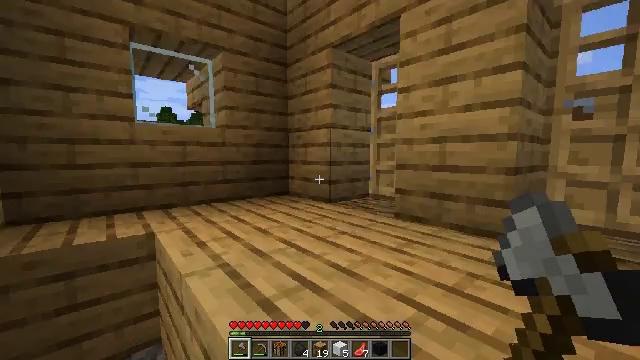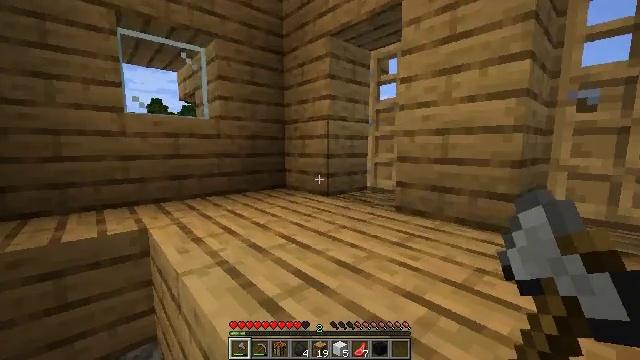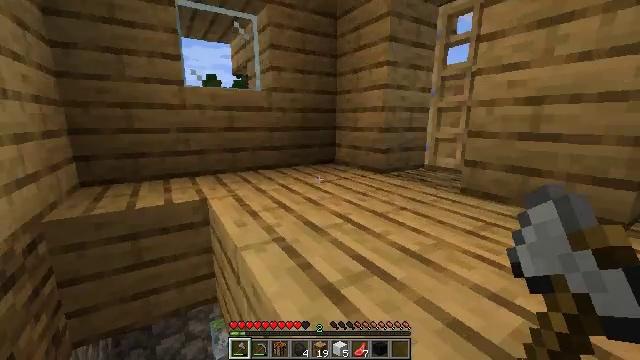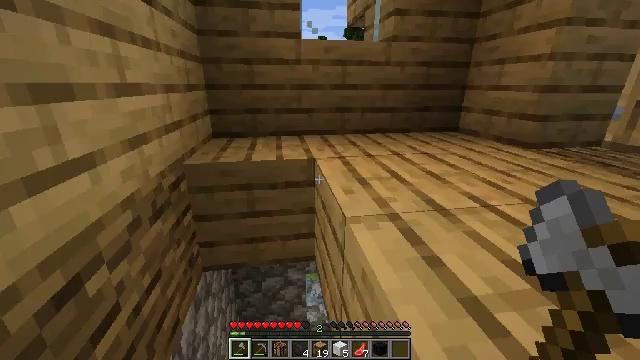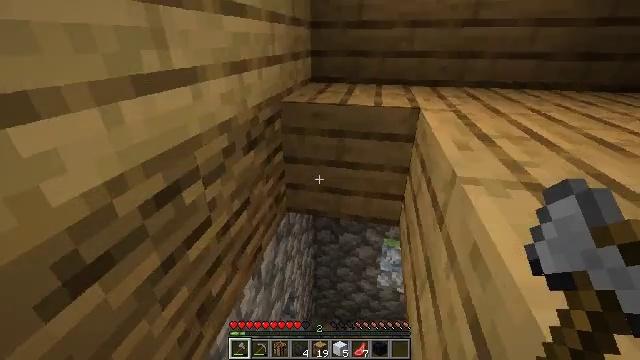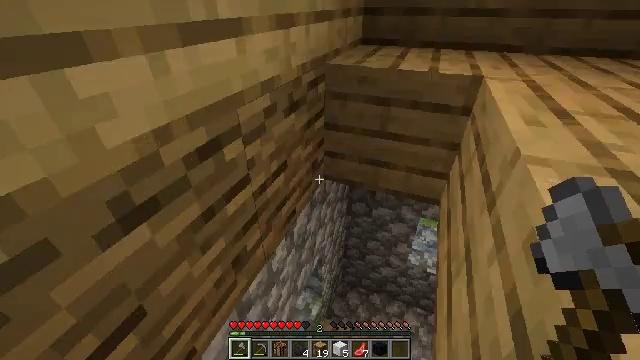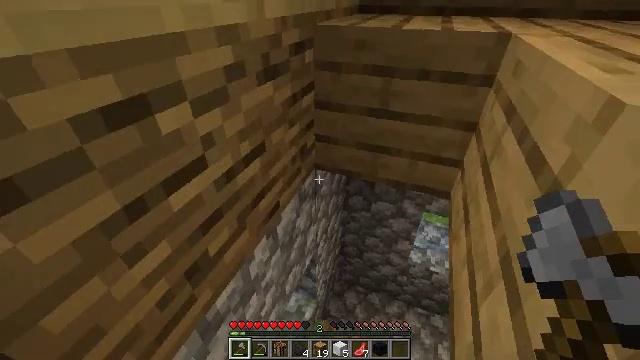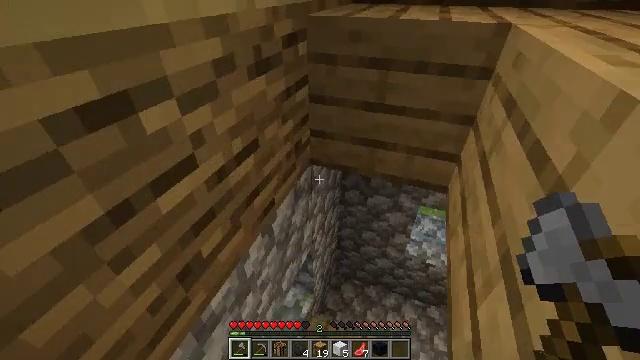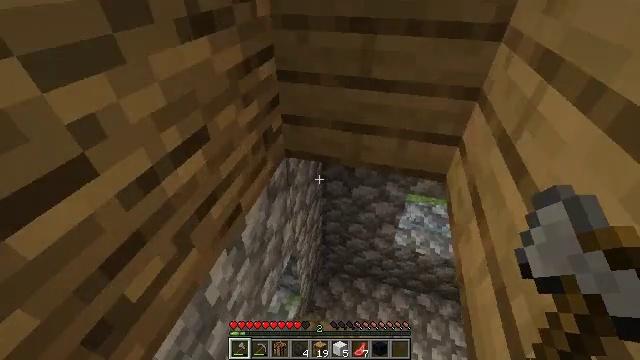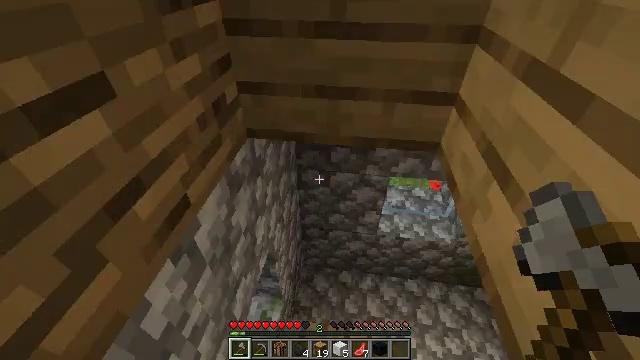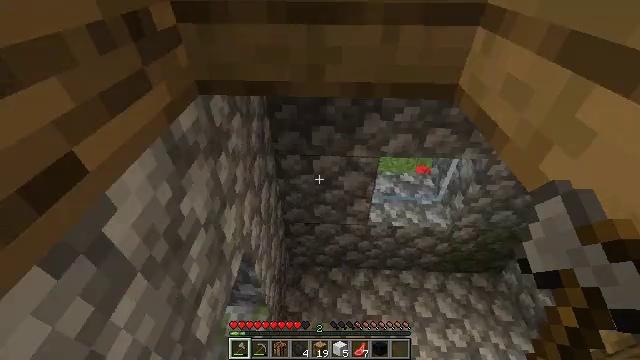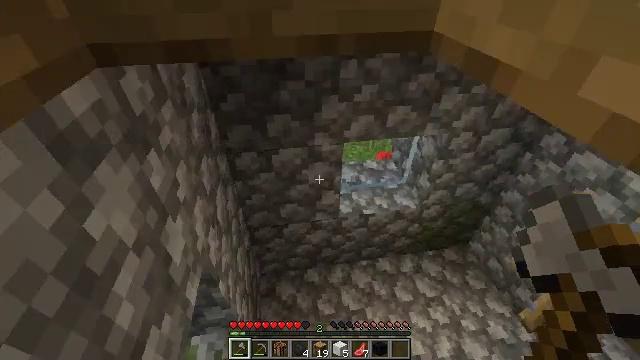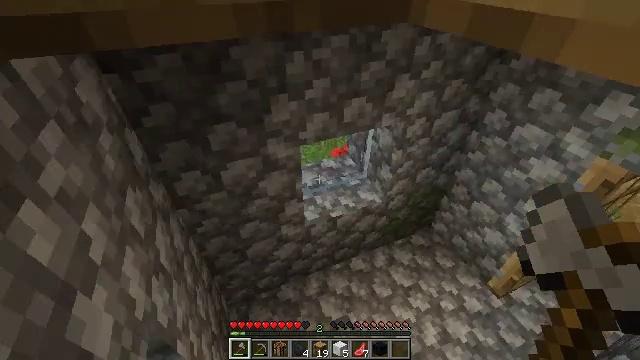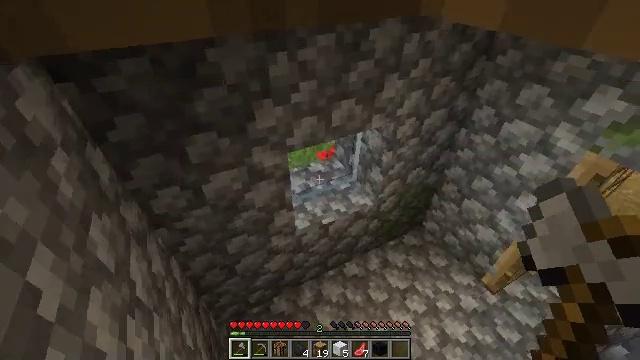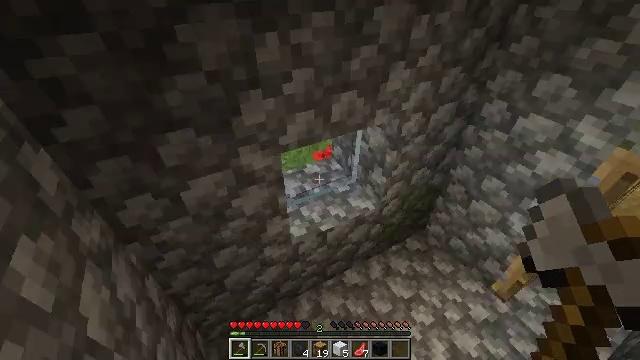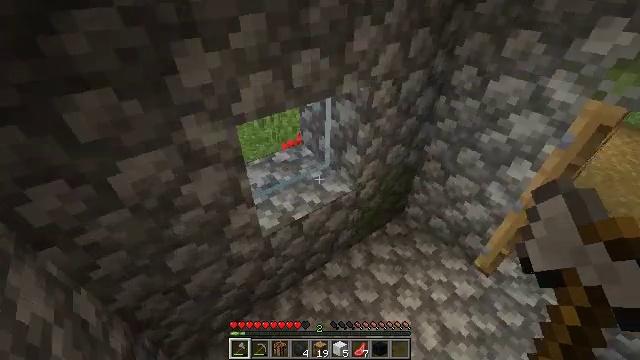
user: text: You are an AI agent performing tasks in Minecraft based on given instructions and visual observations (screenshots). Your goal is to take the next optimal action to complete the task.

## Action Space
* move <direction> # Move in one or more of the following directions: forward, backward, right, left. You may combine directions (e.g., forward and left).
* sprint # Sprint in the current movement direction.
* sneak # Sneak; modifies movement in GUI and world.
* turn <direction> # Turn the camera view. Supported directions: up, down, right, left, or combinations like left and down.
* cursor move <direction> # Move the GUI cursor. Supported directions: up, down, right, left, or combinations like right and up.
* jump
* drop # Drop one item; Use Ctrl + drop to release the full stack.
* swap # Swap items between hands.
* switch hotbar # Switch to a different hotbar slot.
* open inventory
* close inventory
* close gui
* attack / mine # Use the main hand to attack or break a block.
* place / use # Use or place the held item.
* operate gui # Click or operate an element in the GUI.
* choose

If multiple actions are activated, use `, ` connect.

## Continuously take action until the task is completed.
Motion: motion action
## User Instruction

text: Attack the bookshelf to recycle it.
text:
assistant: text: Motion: move forward, turn right and down
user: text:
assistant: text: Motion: move forward, turn left and down
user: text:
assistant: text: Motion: move forward, turn left and down
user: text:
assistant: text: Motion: move forward, turn left and down
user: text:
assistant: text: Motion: move forward, turn left and down
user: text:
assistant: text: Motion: move forward, turn down
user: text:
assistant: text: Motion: move forward, turn right and down
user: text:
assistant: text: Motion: move forward, turn right and down
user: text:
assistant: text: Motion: move forward, turn right and down
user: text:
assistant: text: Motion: move forward, turn right
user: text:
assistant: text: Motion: move forward, turn right
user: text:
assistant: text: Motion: move forward, turn right
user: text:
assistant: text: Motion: move forward, turn right
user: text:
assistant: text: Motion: move forward, turn right
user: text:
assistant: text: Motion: move forward, turn right
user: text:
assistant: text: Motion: move forward, turn right
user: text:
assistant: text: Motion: move forward, turn right and up
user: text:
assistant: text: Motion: move forward, turn right and up
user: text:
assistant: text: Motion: move forward, turn right and up
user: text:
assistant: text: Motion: move forward, turn right and up
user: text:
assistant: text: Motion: move forward, turn right and up
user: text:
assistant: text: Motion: move forward, turn right and up
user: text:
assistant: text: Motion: move forward, turn right and up
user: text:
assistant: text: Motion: move forward, turn right
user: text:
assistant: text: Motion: move forward, turn right
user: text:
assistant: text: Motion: move forward
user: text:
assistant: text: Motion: move forward, turn right and down
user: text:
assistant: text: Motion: move forward, turn right and down
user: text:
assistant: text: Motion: move forward, turn down
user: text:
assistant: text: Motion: move forward, turn down, attack / mine